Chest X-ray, PA view. Patient: 47 years old, sex F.
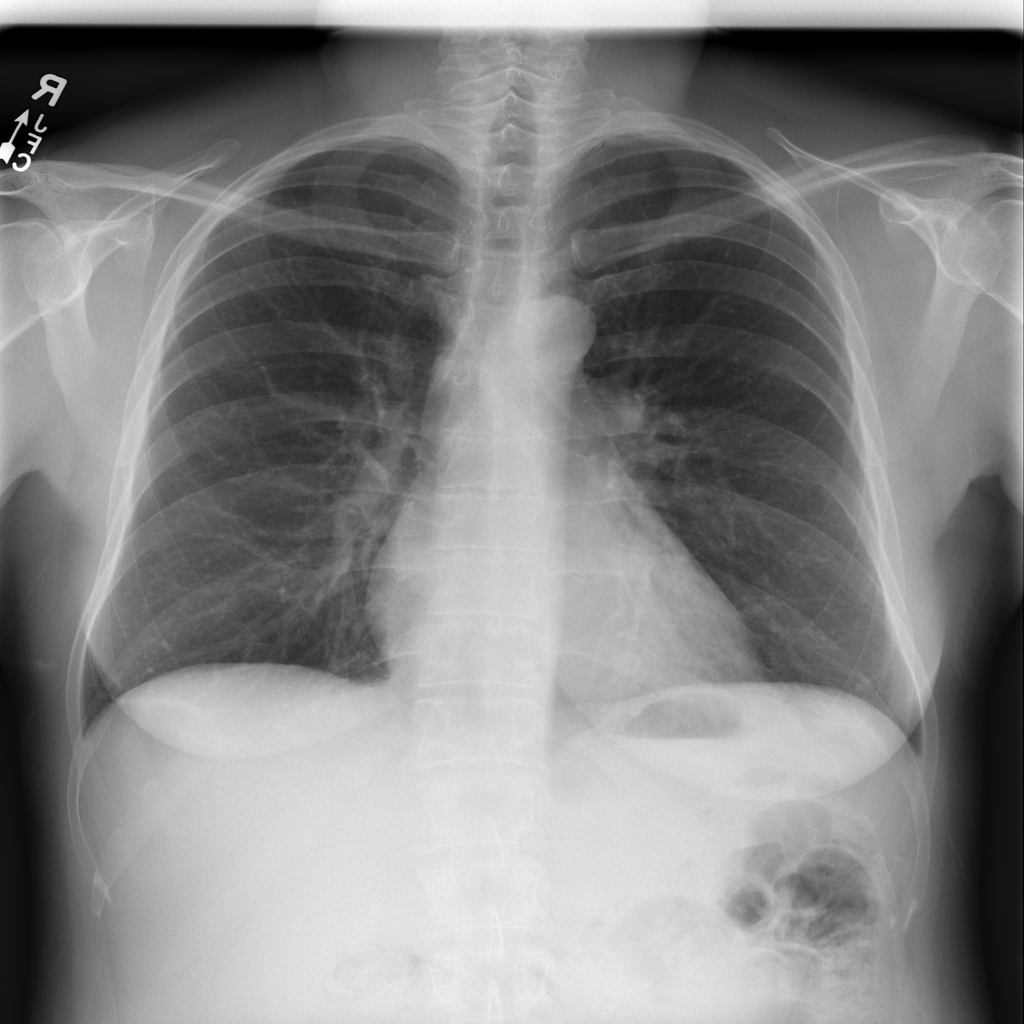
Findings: No Finding